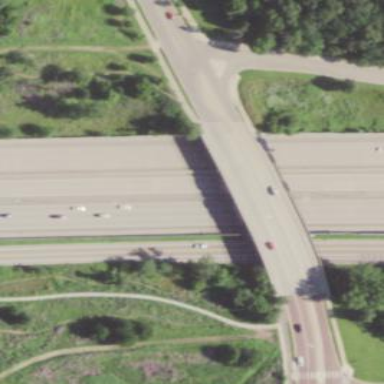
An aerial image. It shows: Man-made bridge.